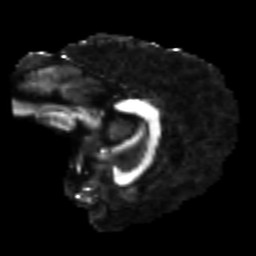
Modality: FA
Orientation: sagittal
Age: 24
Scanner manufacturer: siemens
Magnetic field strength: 3 T
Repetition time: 4.52 s
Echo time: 0.084 s